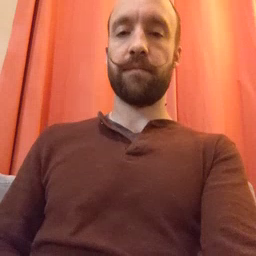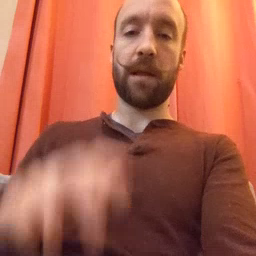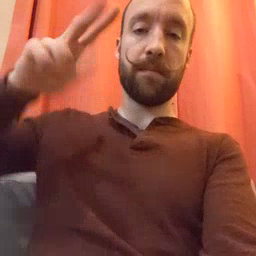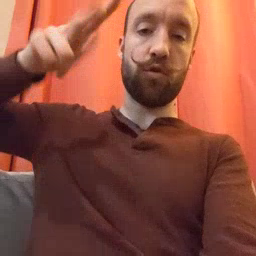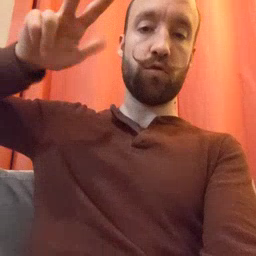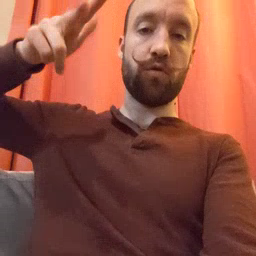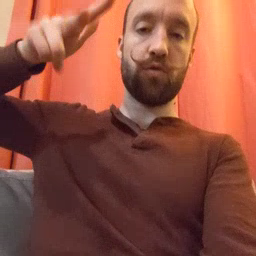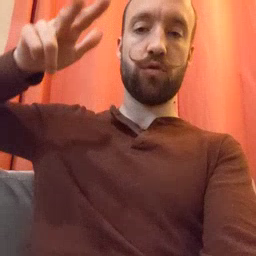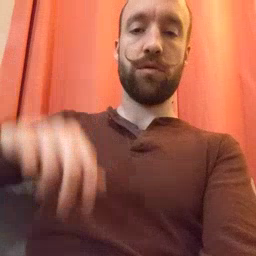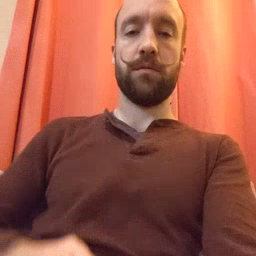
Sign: helicopter